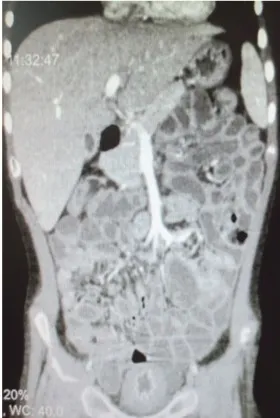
(A) Severe bladder wall thickness with distinct layering, perivesicular stranding, and reduced intravesical volume.
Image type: radiology (ct)